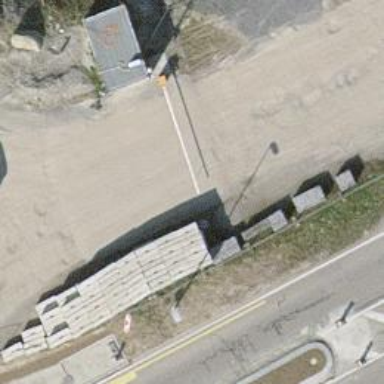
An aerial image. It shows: Lift gate barrier.